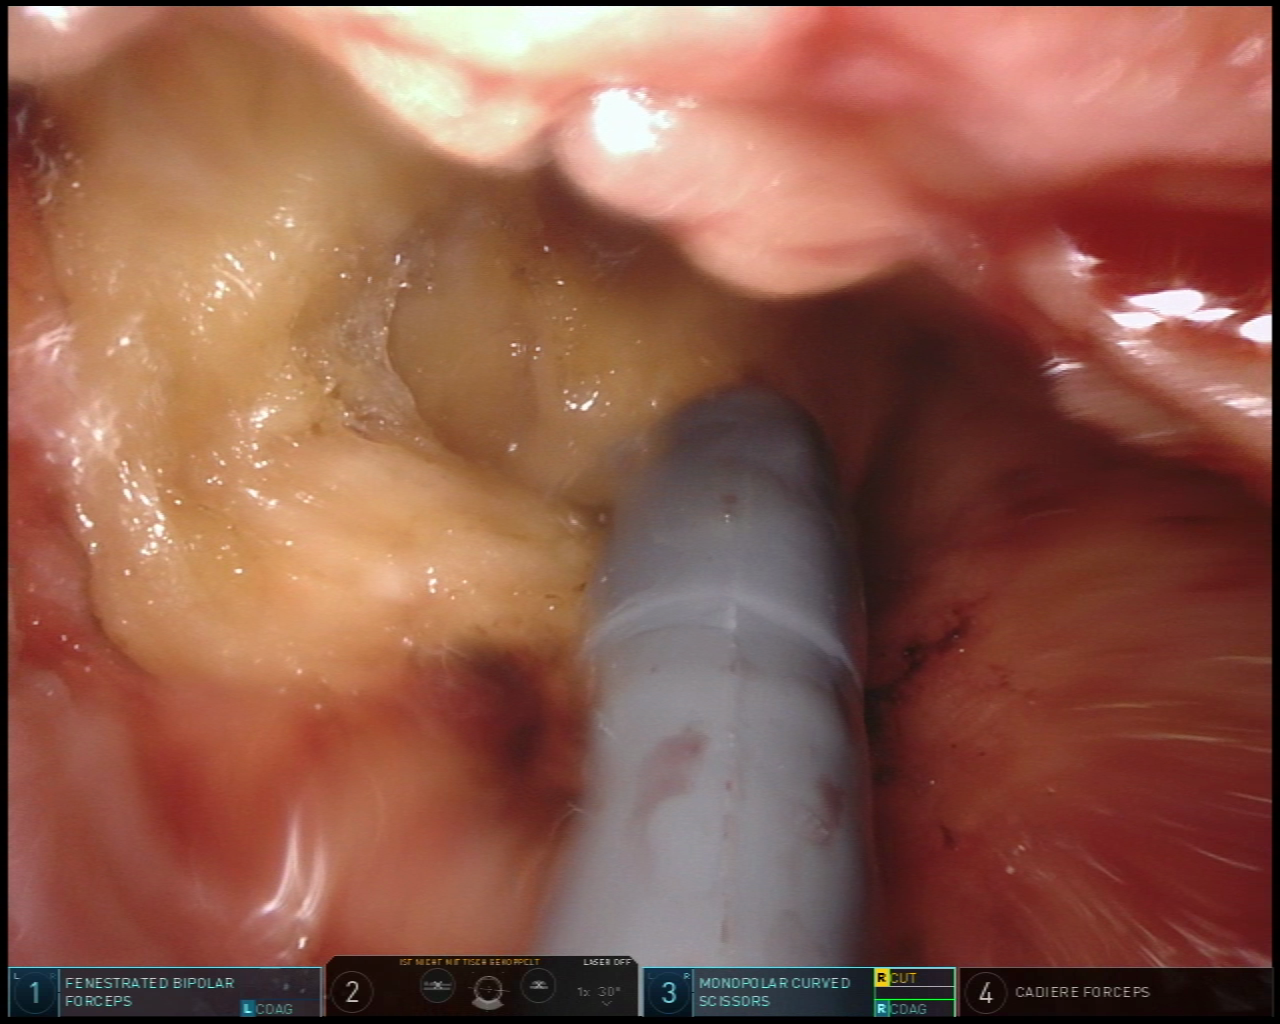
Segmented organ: pancreas
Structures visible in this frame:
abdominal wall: no
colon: no
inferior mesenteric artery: no
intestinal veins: no
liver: no
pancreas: yes
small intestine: no
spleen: no
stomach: no
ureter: no
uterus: no
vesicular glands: no